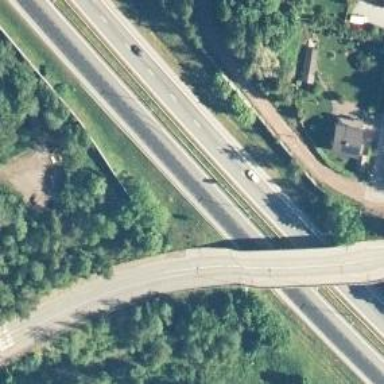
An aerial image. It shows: Cycleway bridge with asphalt surface.